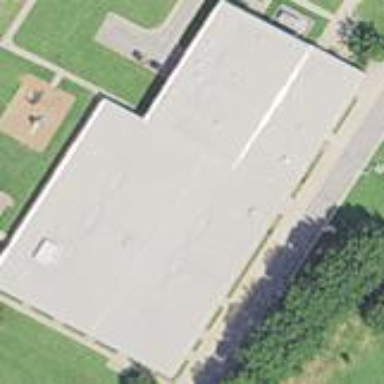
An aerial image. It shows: School building.